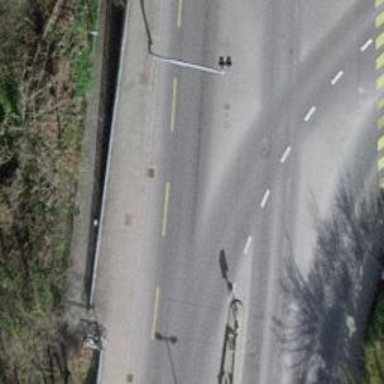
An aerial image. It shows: Secondary road with asphalt surface.